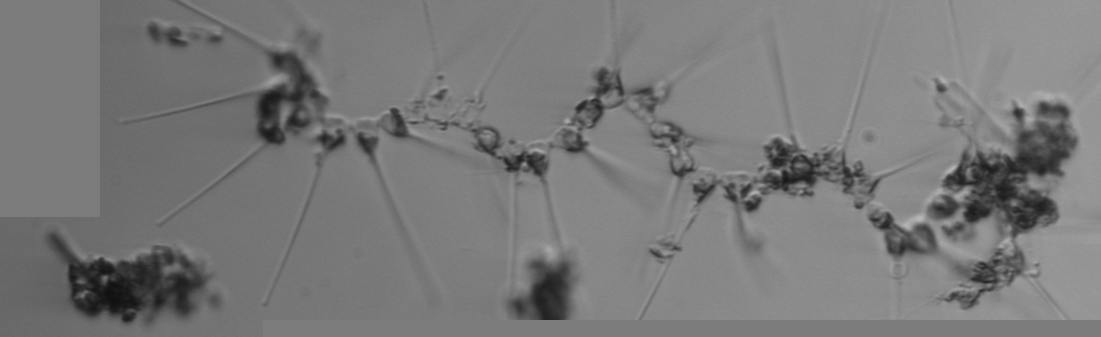
Label: Asterionellopsis_glacialis